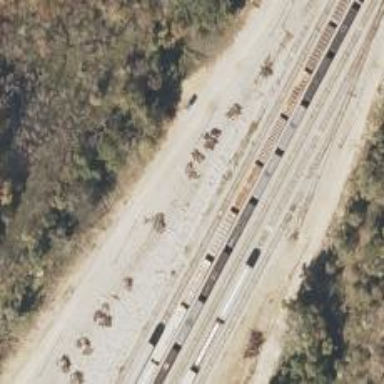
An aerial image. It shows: Abandoned railway yard.